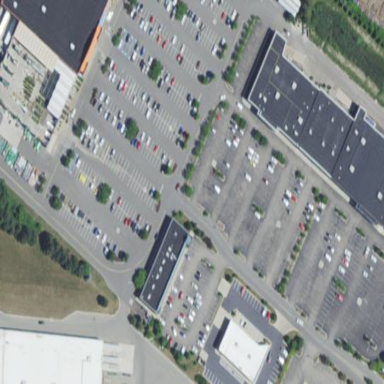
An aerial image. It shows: Retail building.